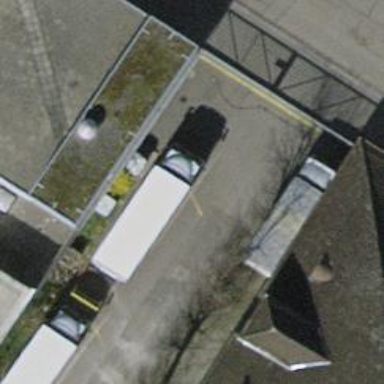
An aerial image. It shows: Bicycle parking area with wall loops.